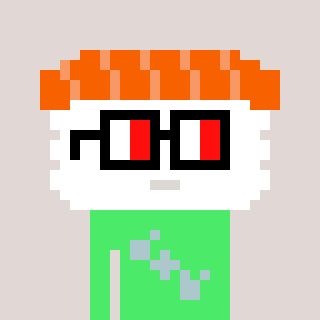
a pixel art character with square glasses with black frames and red eyes, a nigiri-shaped head and a teal-colored body on a warm background